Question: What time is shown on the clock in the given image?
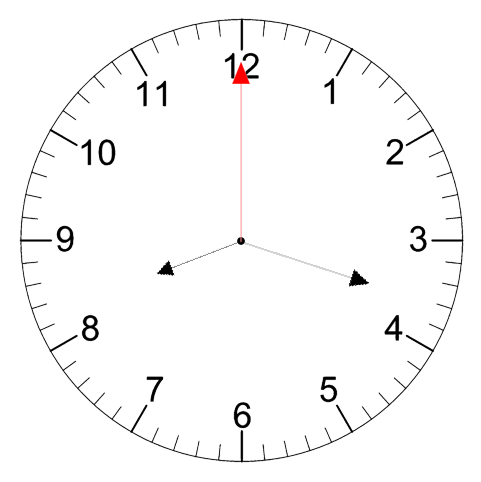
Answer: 08:18:00